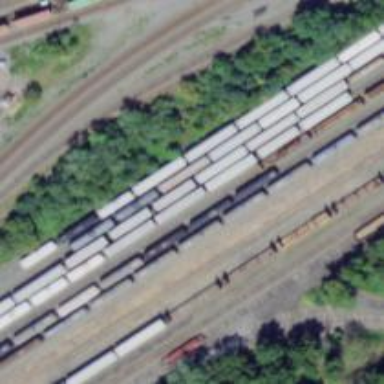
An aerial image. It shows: View of railway yard.